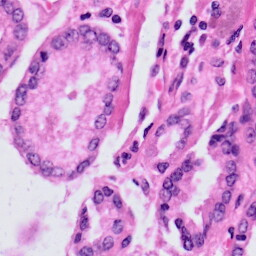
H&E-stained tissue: Prostate